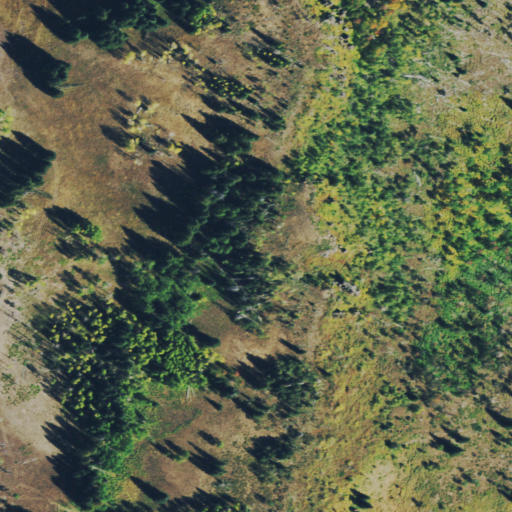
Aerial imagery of ridge(s) in Colorado named Rim Rocks containing deciduous forest, shrub, evergreen forest, and mixed forest